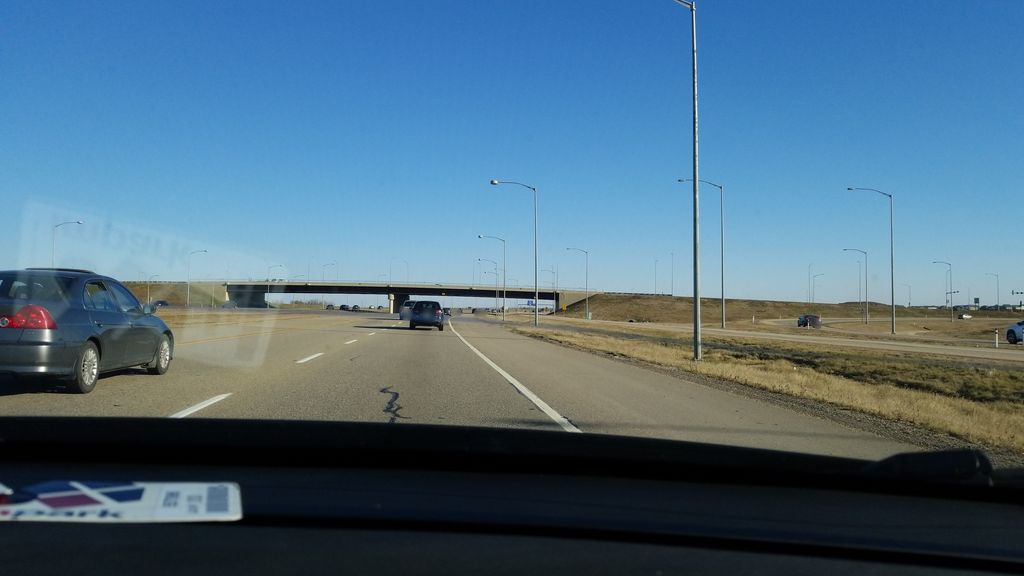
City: edmonton